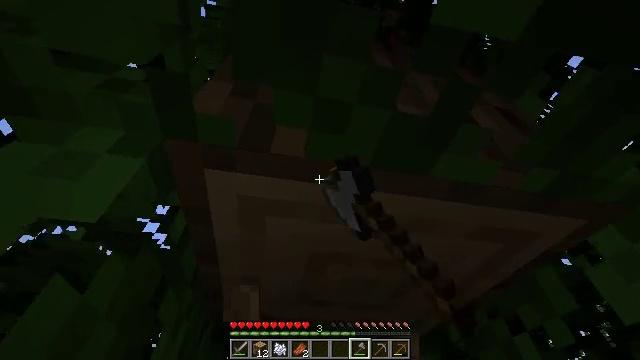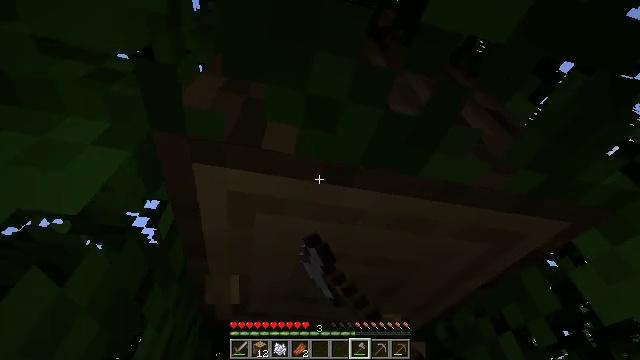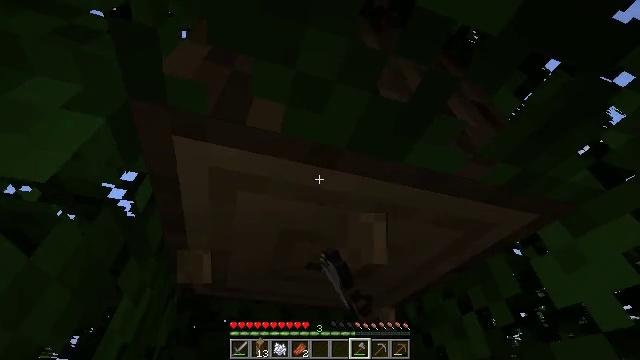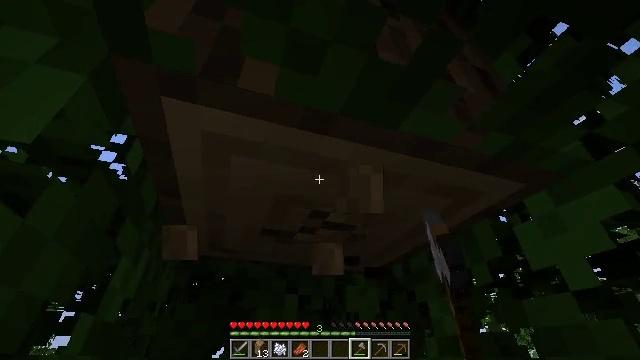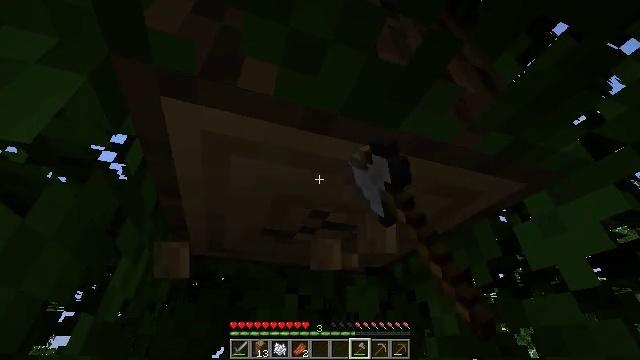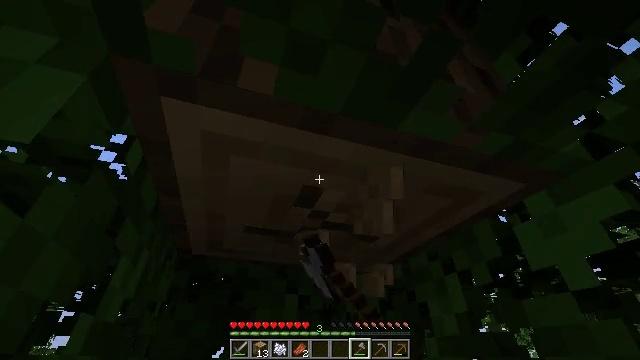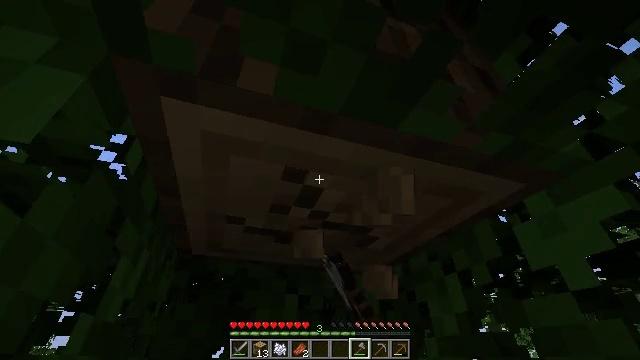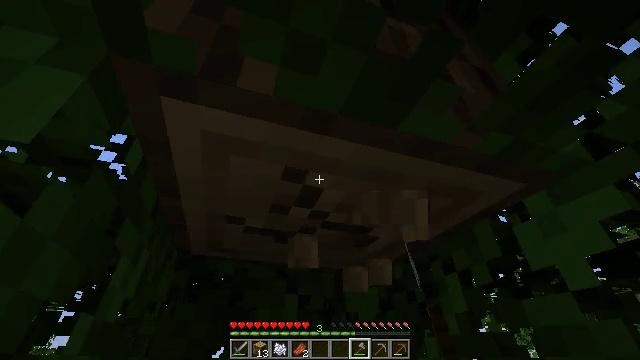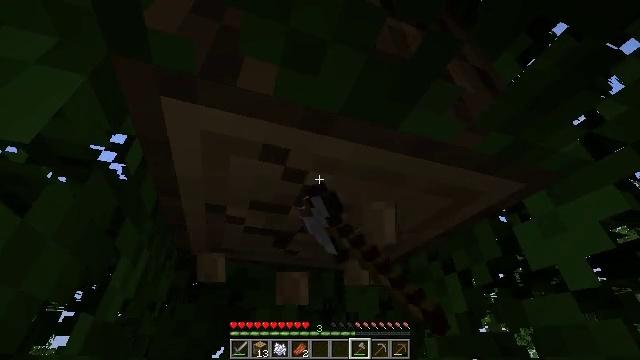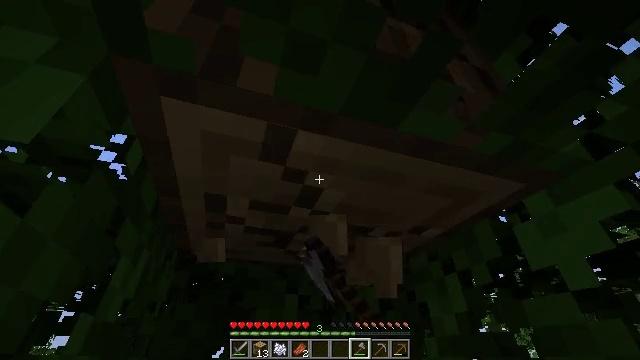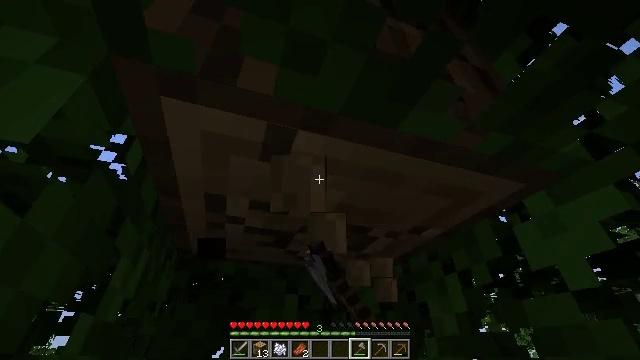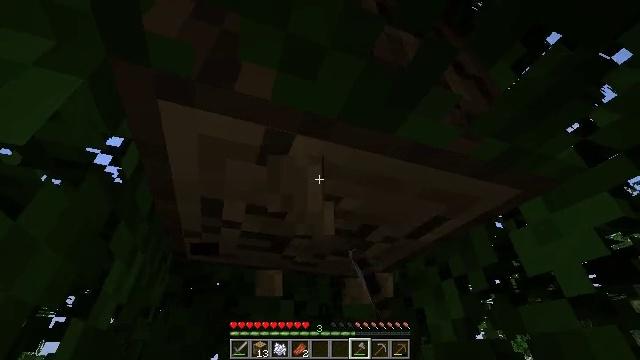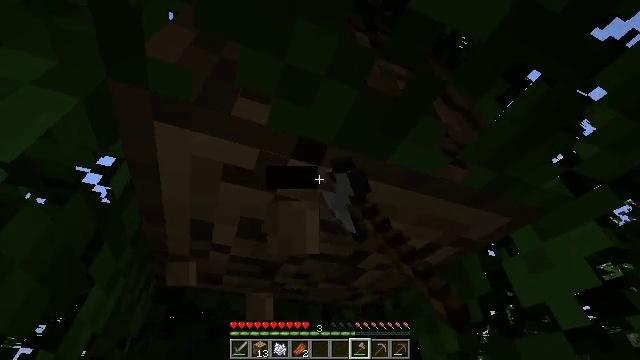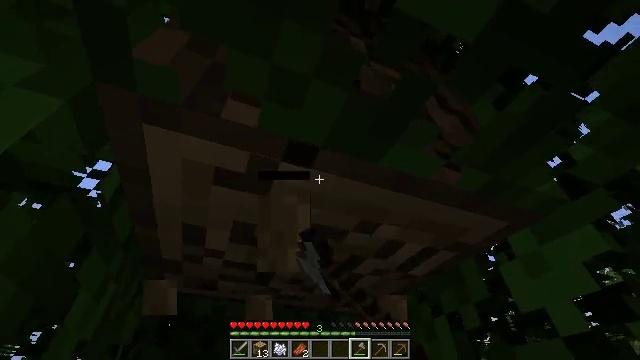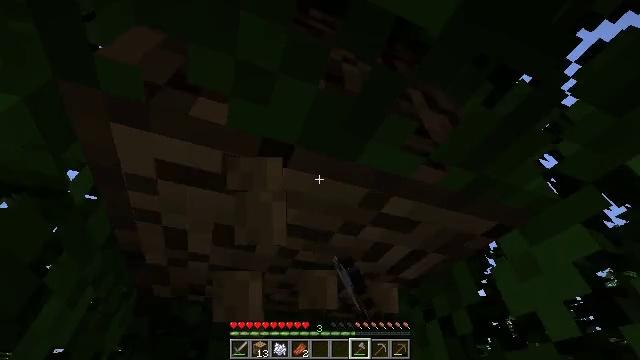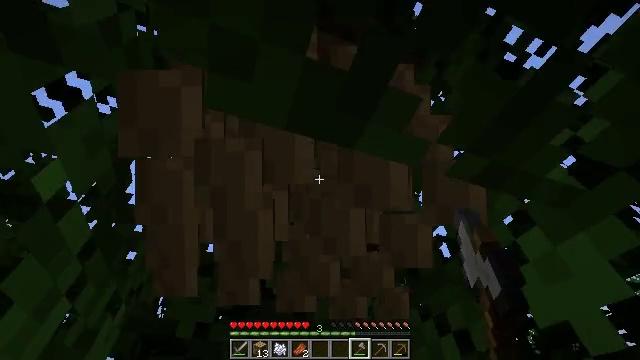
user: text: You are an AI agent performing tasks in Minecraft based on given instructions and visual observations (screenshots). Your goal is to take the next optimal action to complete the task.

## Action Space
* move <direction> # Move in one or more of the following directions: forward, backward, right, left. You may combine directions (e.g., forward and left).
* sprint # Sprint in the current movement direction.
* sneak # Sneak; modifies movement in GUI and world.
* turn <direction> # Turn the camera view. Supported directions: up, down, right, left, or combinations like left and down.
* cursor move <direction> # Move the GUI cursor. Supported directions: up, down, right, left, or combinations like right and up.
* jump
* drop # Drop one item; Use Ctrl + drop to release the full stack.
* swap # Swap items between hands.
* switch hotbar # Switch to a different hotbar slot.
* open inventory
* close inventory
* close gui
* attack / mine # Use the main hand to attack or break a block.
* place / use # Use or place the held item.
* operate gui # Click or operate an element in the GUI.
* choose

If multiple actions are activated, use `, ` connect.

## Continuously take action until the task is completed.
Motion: motion action
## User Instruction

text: Collect oak log for crafting.
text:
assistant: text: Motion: turn right, attack / mine
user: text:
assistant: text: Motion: turn right and down, attack / mine
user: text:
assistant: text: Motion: turn right and down, attack / mine
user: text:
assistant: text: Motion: attack / mine
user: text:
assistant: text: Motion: attack / mine
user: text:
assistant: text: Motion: attack / mine
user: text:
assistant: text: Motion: attack / mine
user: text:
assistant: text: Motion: attack / mine
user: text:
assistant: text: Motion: attack / mine
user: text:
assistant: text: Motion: attack / mine
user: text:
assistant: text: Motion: turn up, attack / mine
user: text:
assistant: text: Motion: turn right and up, attack / mine
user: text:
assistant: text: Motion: move forward, turn up, attack / mine
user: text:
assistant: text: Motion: move forward, turn up, attack / mine
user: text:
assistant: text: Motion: move forward, turn left and up, attack / mine
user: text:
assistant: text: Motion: move forward, turn left and up, attack / mine
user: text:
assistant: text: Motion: turn left and up, attack / mine
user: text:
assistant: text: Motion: turn up, attack / mine
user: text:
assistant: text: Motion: attack / mine
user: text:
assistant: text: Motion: attack / mine
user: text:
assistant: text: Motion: attack / mine
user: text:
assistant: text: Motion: attack / mine
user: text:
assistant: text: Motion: attack / mine
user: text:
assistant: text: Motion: attack / mine
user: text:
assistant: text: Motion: attack / mine
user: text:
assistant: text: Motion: attack / mine
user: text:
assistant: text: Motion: attack / mine
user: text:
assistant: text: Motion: attack / mine
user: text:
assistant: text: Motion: attack / mine
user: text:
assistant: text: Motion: attack / mine